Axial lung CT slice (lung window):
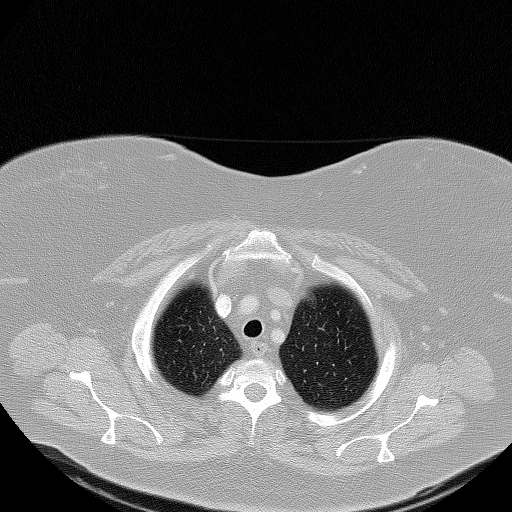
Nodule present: no